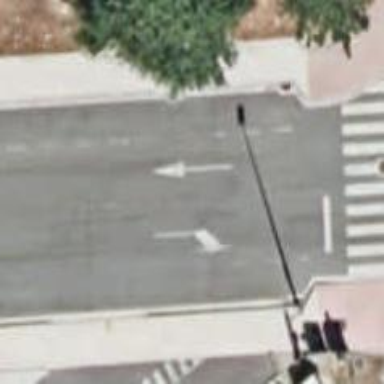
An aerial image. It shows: Uncontrolled crossing on the road.